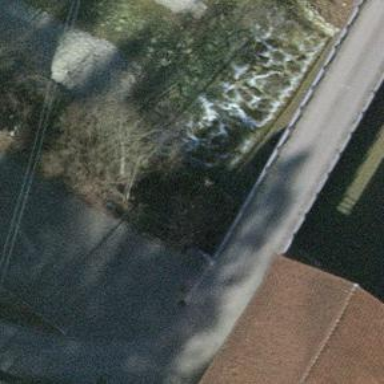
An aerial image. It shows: Residential road with asphalt surface that includes bridge.